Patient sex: M
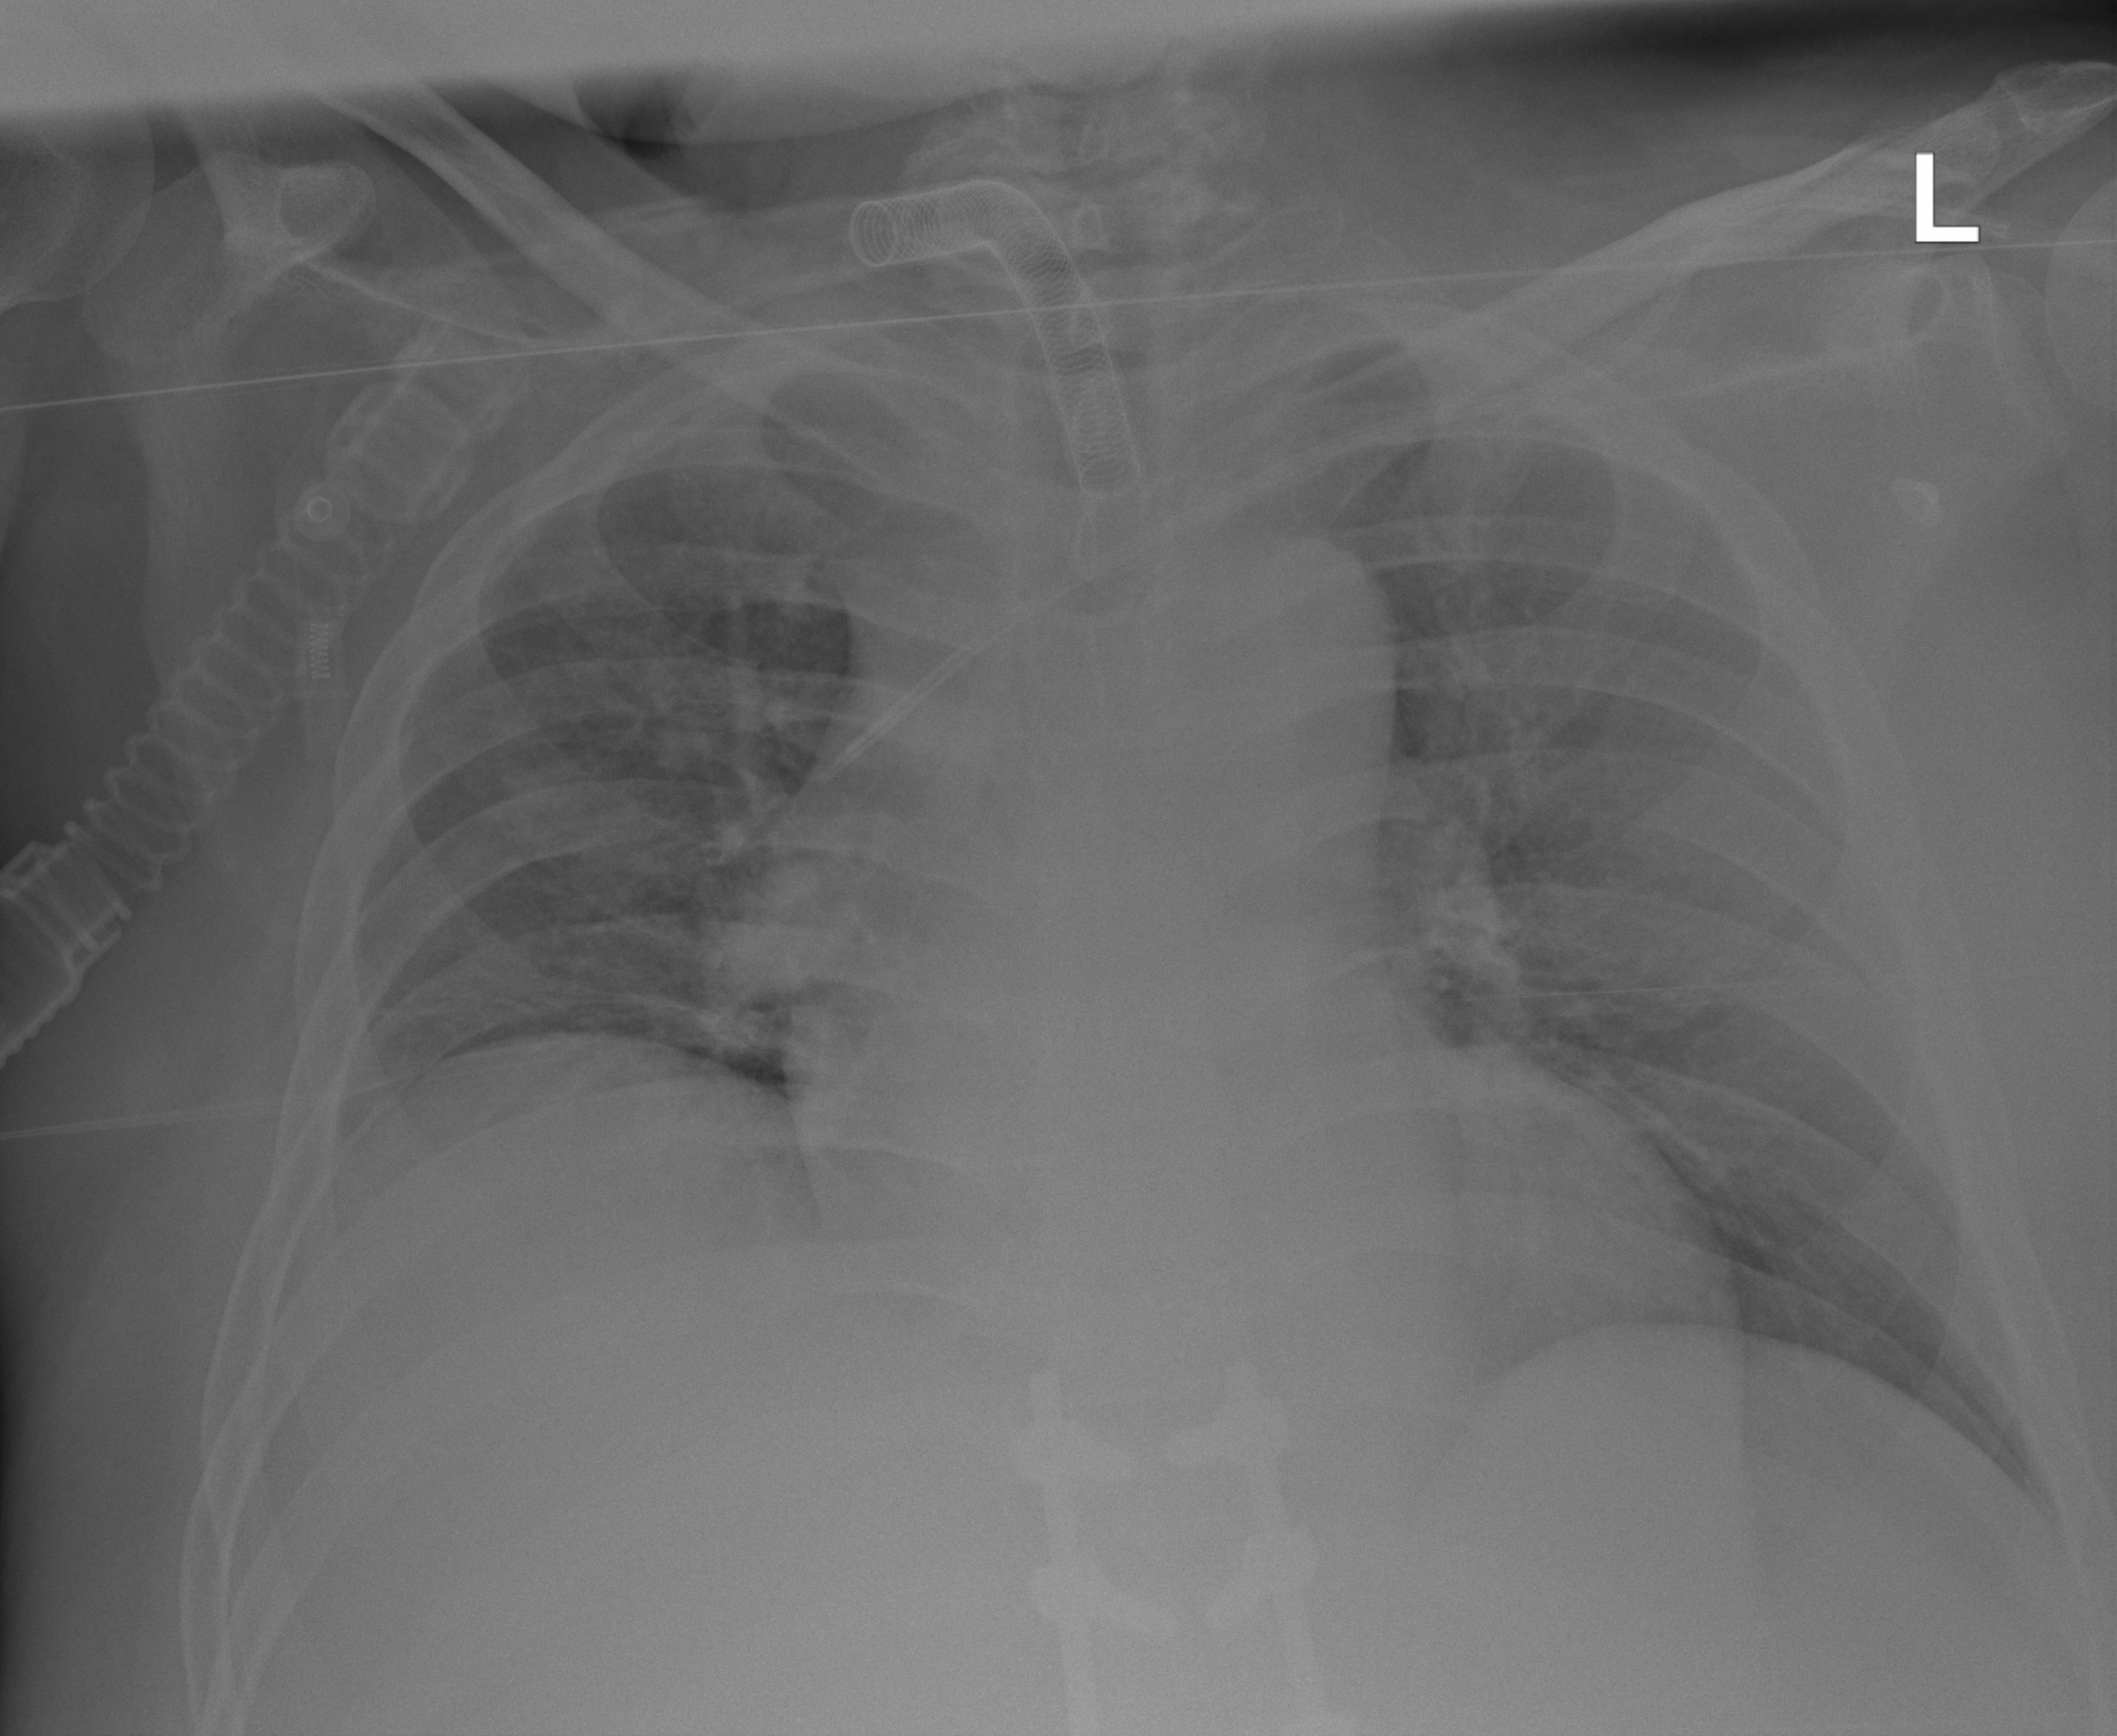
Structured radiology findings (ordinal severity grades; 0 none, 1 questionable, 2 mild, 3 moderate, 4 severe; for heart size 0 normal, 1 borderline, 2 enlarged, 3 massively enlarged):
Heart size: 0
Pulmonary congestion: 0
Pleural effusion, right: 0
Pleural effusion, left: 0
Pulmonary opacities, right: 0
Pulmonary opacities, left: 1
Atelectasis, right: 2
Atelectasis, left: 2